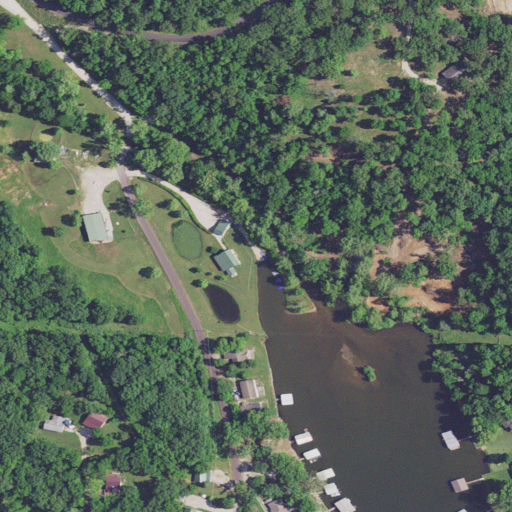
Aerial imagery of valley in Missouri named Rastorfer Hollow containing deciduous forest, open development, open water, woody wetlands, low intensity development, pasture, mixed forest, medium intensity development, grassland, and herbaceous wetlands